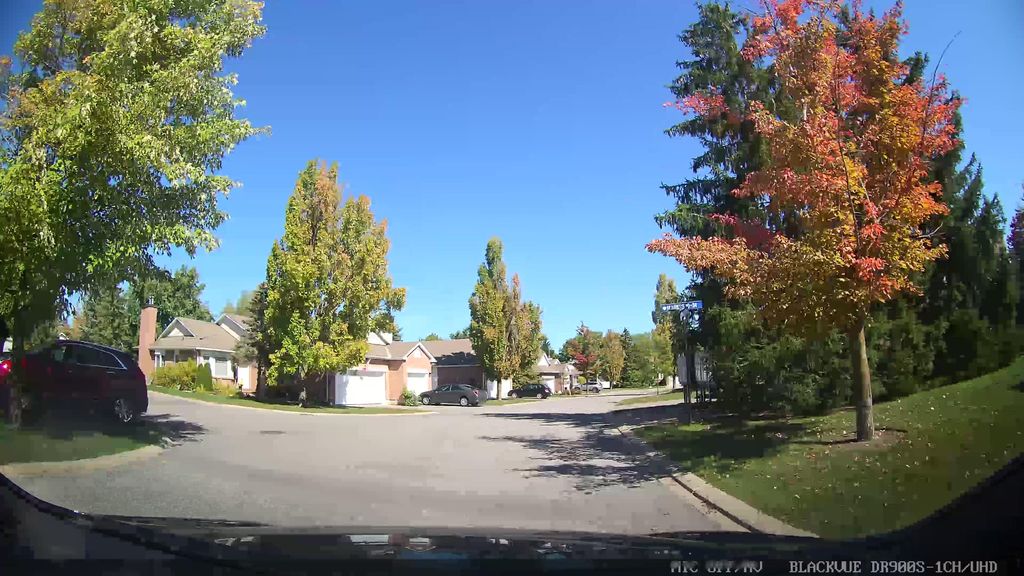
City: ottawa-gatineau